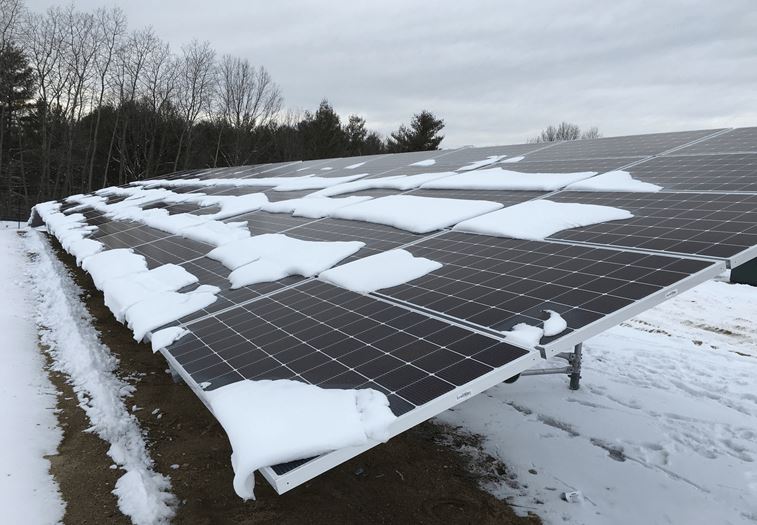
Label: Snow-Covered